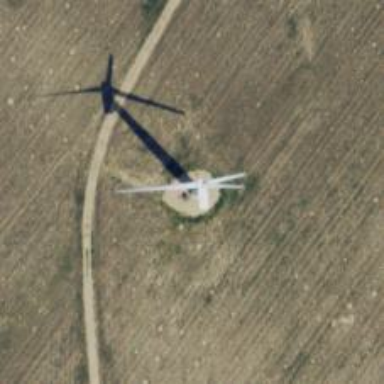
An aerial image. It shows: Wind turbine generating power.